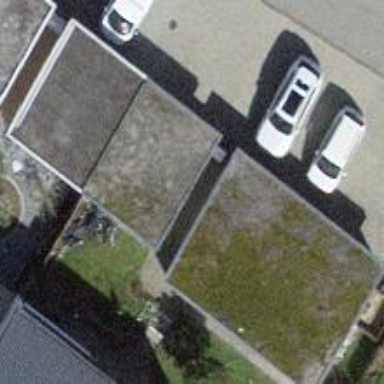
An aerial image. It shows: Building with flat roof.